Question: how can I check if something is selected there? I need at least 'fact': selected or not (and would be nice to know how to read real settings).
I looked into NotesViewColumn and did not find anything there, maybe it's undocumented feature :(

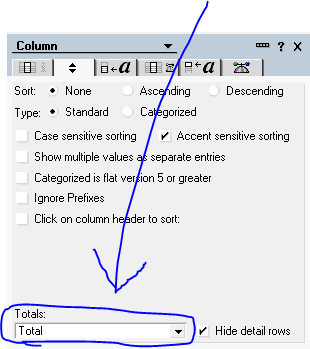
Answer: You can use DXL. The DXL schema for view columns includes an attribute that represents the selected option for the totals.
I.e. set up a NotesNoteCollection object that includes the view design note. Use NotesSession.CreateDXLExporter to get a NotesDXLExporter and process the NotesNoteCollection, parsing the XML to locate the column and get the value for the totals attribute.